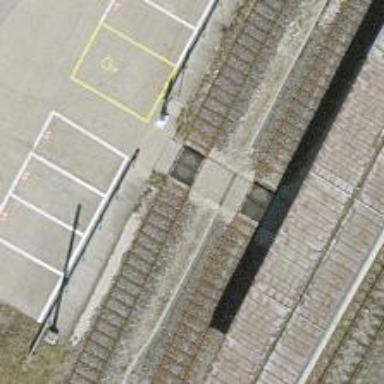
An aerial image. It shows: Railway yard in service.